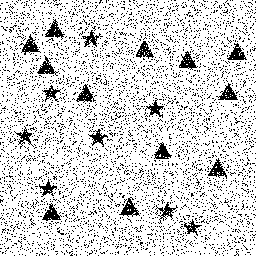
Squares: 0
Triangles: 12
Stars: 8
Total shapes: 20